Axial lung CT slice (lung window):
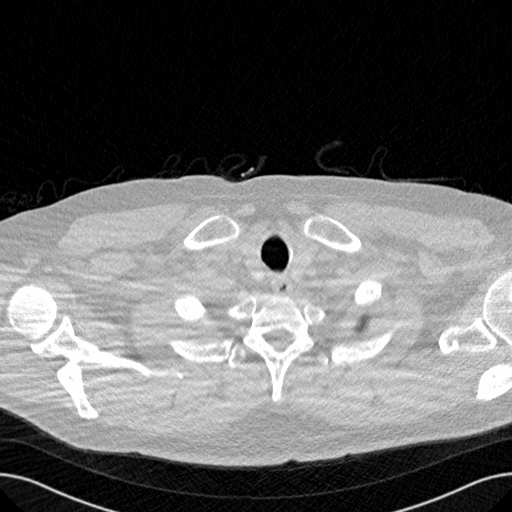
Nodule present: no